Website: lowes
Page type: order-returns
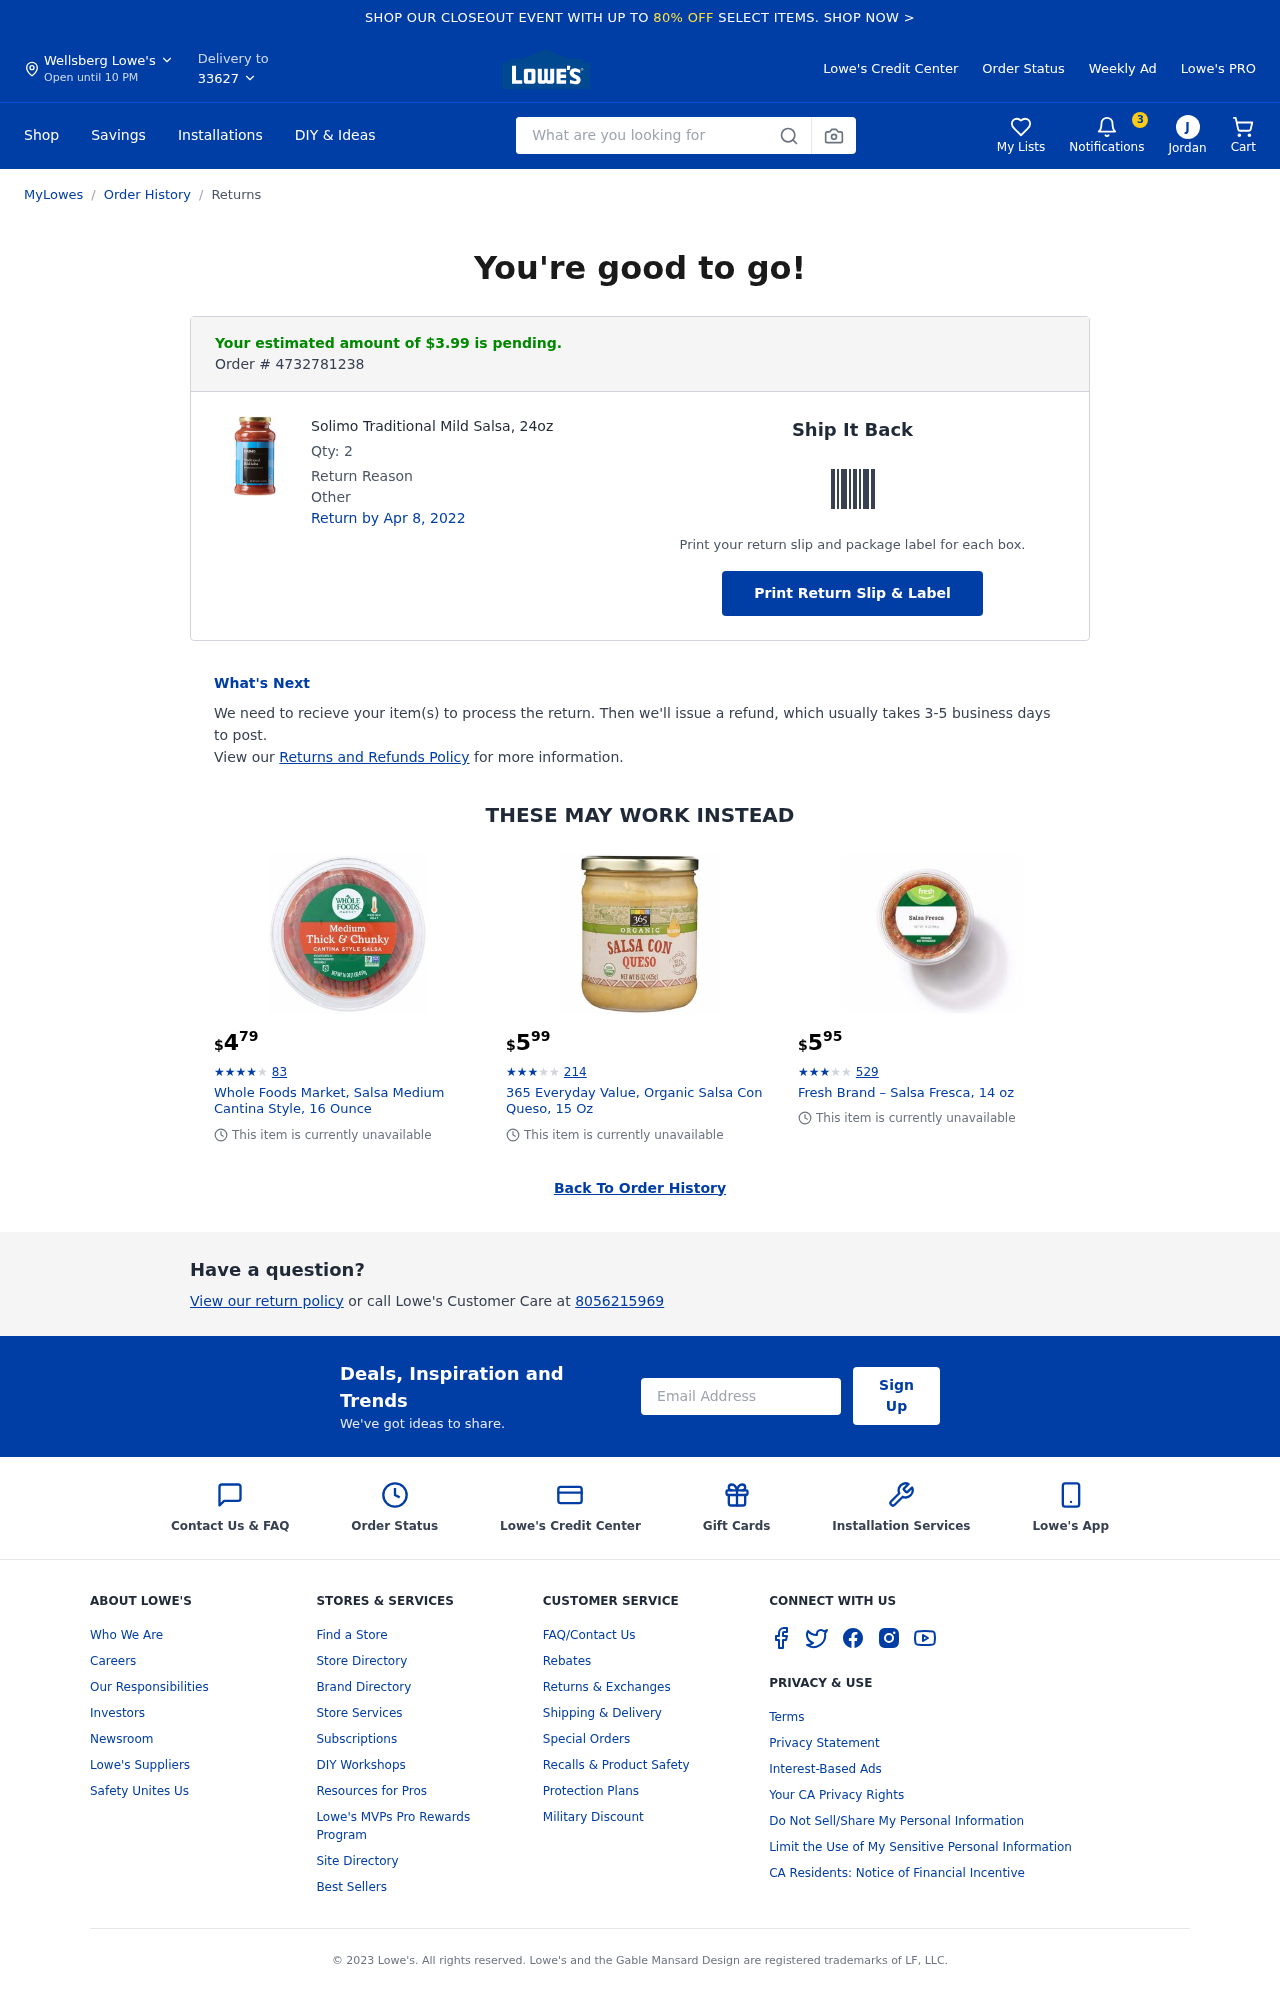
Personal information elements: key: PII_CITY
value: Wellsberg
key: PII_EMAIL
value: jcobb@hotmail.com
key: PII_FIRSTNAME
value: Jordan
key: PII_PHONE
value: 8056215969
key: PII_POSTCODE
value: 33627
Product elements: key: PRODUCT1_NAME
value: Solimo Traditional Mild Salsa, 24oz
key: PRODUCT1_QUANTITY
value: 2
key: PRODUCT2_NAME
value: Whole Foods Market, Salsa Medium Cantina Style, 16 Ounce
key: PRODUCT2_NUM_RATINGS
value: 83
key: PRODUCT2_PRICE
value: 4.79
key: PRODUCT2_RATING
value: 4.3
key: PRODUCT3_NAME
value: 365 Everyday Value, Organic Salsa Con Queso, 15 Oz
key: PRODUCT3_NUM_RATINGS
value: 214
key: PRODUCT3_PRICE
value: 5.99
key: PRODUCT3_RATING
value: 3.7
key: PRODUCT4_NAME
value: Fresh Brand – Salsa Fresca, 14 oz
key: PRODUCT4_NUM_RATINGS
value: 529
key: PRODUCT4_PRICE
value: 5.95
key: PRODUCT4_RATING
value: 3.8
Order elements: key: ORDER_NUM_ITEMS
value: Cart
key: ORDER_TOTAL
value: Your estimated amount of $3.99 is pending.
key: ORDER_ID
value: Order # 4732781238
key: ORDER_RETURN_BY_DATE
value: Return by Apr 8, 2022
Search elements: key: HEADER_SEARCH
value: What are you looking for
Other elements: key: NOTIFICATION_COUNT
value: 3